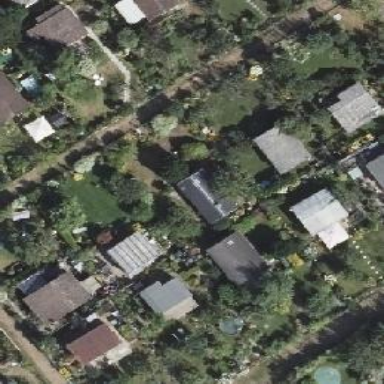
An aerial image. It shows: Plot within allotments.